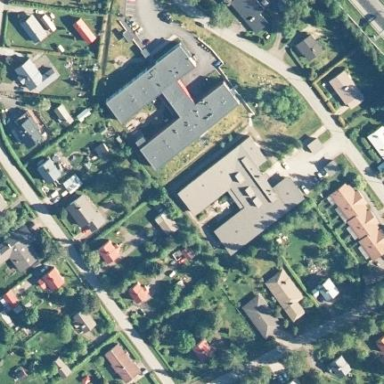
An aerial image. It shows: Building.